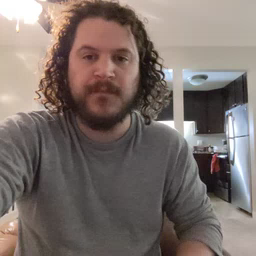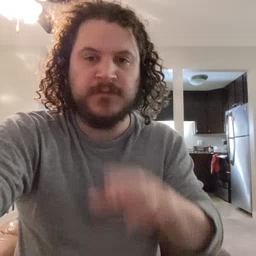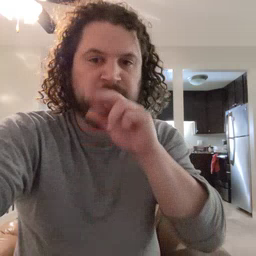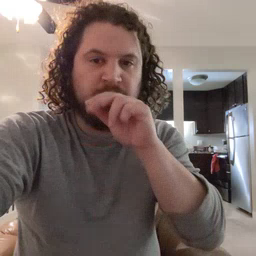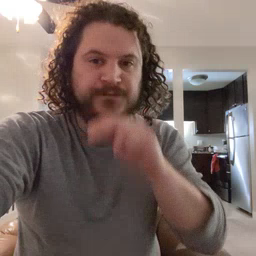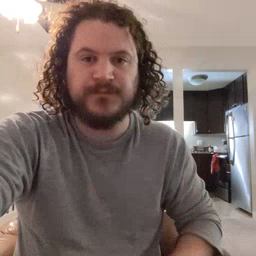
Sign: duck